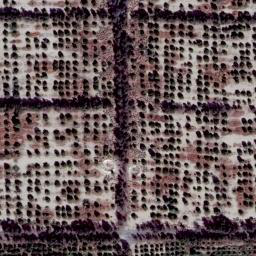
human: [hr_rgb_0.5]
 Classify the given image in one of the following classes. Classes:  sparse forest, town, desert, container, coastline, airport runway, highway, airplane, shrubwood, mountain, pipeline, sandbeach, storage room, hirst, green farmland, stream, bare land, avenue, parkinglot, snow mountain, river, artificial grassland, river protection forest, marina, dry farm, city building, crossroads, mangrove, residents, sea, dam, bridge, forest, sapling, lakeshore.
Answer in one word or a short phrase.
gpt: dry farm